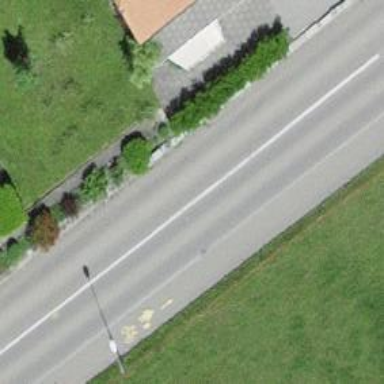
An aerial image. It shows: Primary highway.